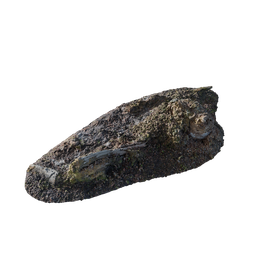
Label: nature